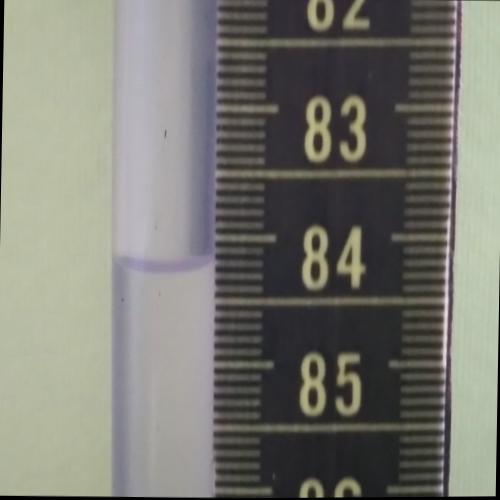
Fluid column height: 84.2 cm